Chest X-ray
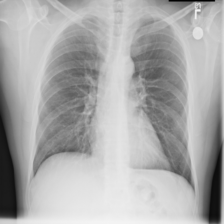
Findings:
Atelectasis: negative
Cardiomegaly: negative
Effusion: negative
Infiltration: negative
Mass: negative
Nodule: negative
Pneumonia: negative
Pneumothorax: negative
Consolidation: negative
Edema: negative
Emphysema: negative
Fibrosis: negative
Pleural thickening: negative
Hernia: negative